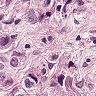
Metastatic tissue present: yes